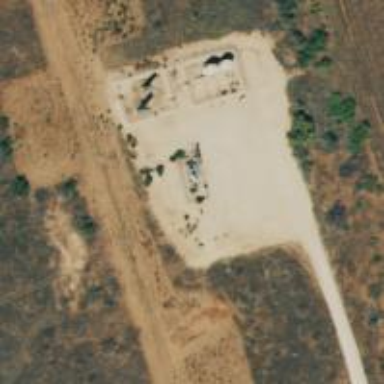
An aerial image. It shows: Petroleum well.